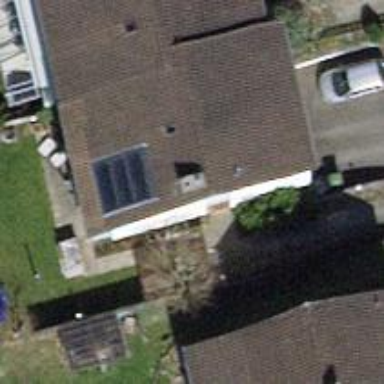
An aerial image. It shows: Building with tiled roof.